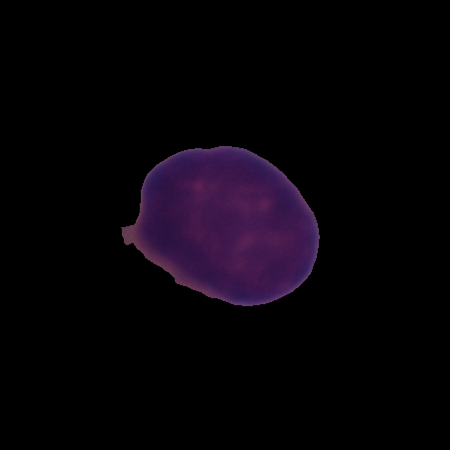
Label: healthy